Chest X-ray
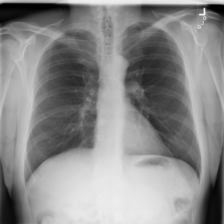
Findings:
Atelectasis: negative
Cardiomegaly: negative
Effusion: negative
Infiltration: negative
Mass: negative
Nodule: negative
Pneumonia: negative
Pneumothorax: negative
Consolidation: negative
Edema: negative
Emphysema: negative
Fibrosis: negative
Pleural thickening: negative
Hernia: negative